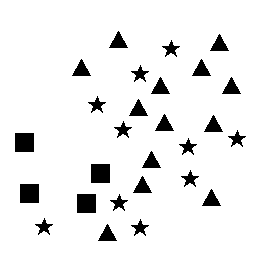
Squares: 4
Triangles: 13
Stars: 10
Total shapes: 27